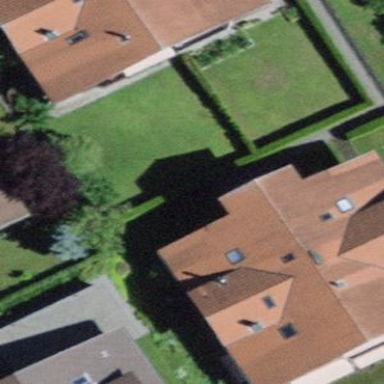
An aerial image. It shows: Residential building.